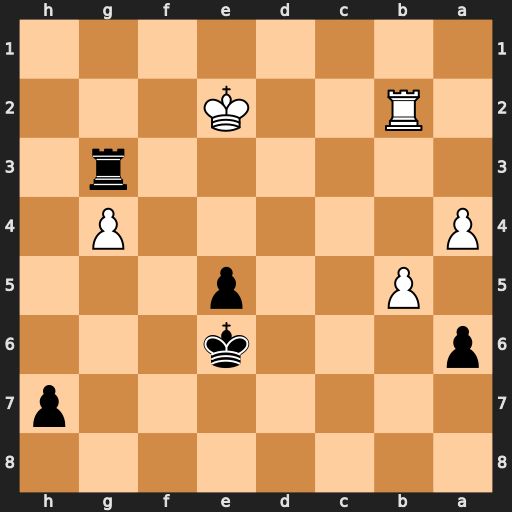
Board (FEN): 8/7p/p3k3/1P2p3/P5P1/6r1/1R2K3/8
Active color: b
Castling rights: -
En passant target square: -
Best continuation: Rg2+ Kd3 Rxb2